Question: I am using kafka 0.11. I don't find StoreBuilder class in the kafka-streams-0.11.0.0.jar.
Any idea what's the issue?

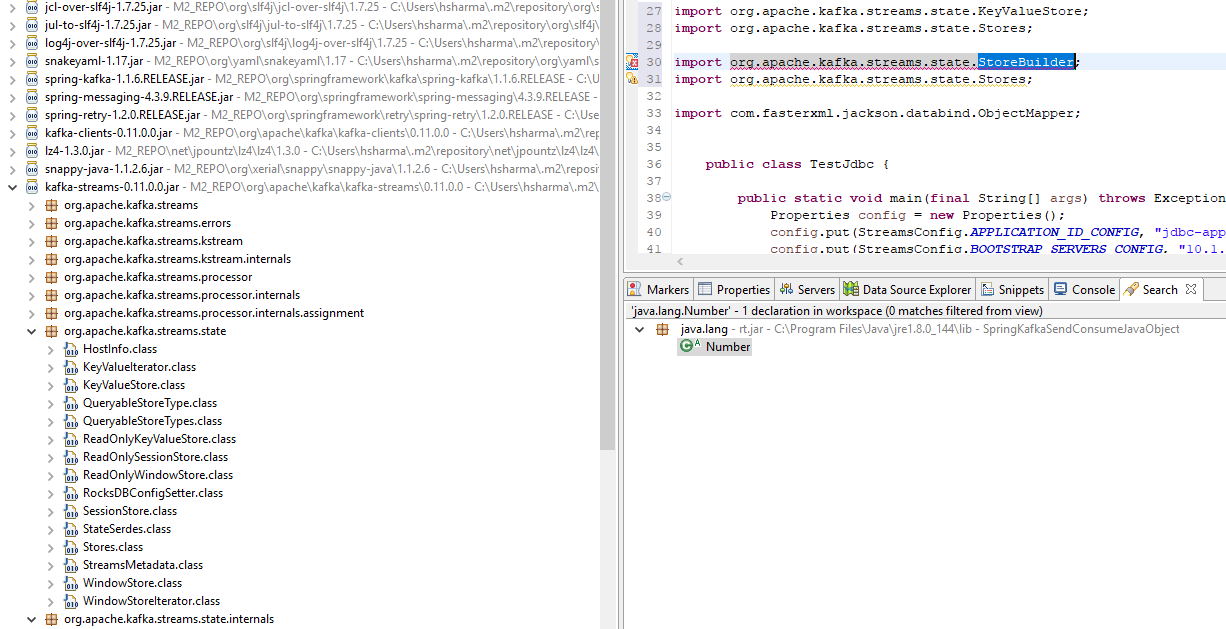
Answer: That class was added in Kafka '1.0.0' - <URL>
Luckily, newer Kafka Streams libraries are backwards compatible with 0.11.0 brokers (assuming that's why you picked that version)
I notice your class name is "test jdbc", though, so I would suggest using the existing Kafka Connect JDBC product rather than beginning to reinvent it
> I wanted to transform the incoming stream data using kstream.transform() function and then feed the transformed data to Oracle db table VIA JdbcSinkConnector
You might want to try making or using a <URL> instead. Let the JdbcSink connector handle getting the records out of Kafka for you, and the property configuration for the Connector is in a separate location, and re-usable, rather than specific to your code.
The <URL>', but the destination is not a separate Kafka topic